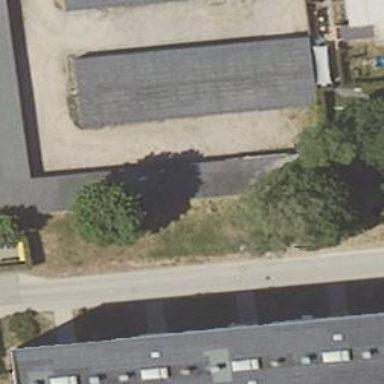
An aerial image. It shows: Area designated for garages.